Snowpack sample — Buffalo Mountain, Silverthorne, Colorado, USA (2/22/26, 2:02 PM MST)
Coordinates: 39.622, -106.113
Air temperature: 33 °F
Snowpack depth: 63 cm
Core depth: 20 cm
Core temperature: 24.8 °F
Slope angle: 11°, slope face: 116°
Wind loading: low
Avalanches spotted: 0
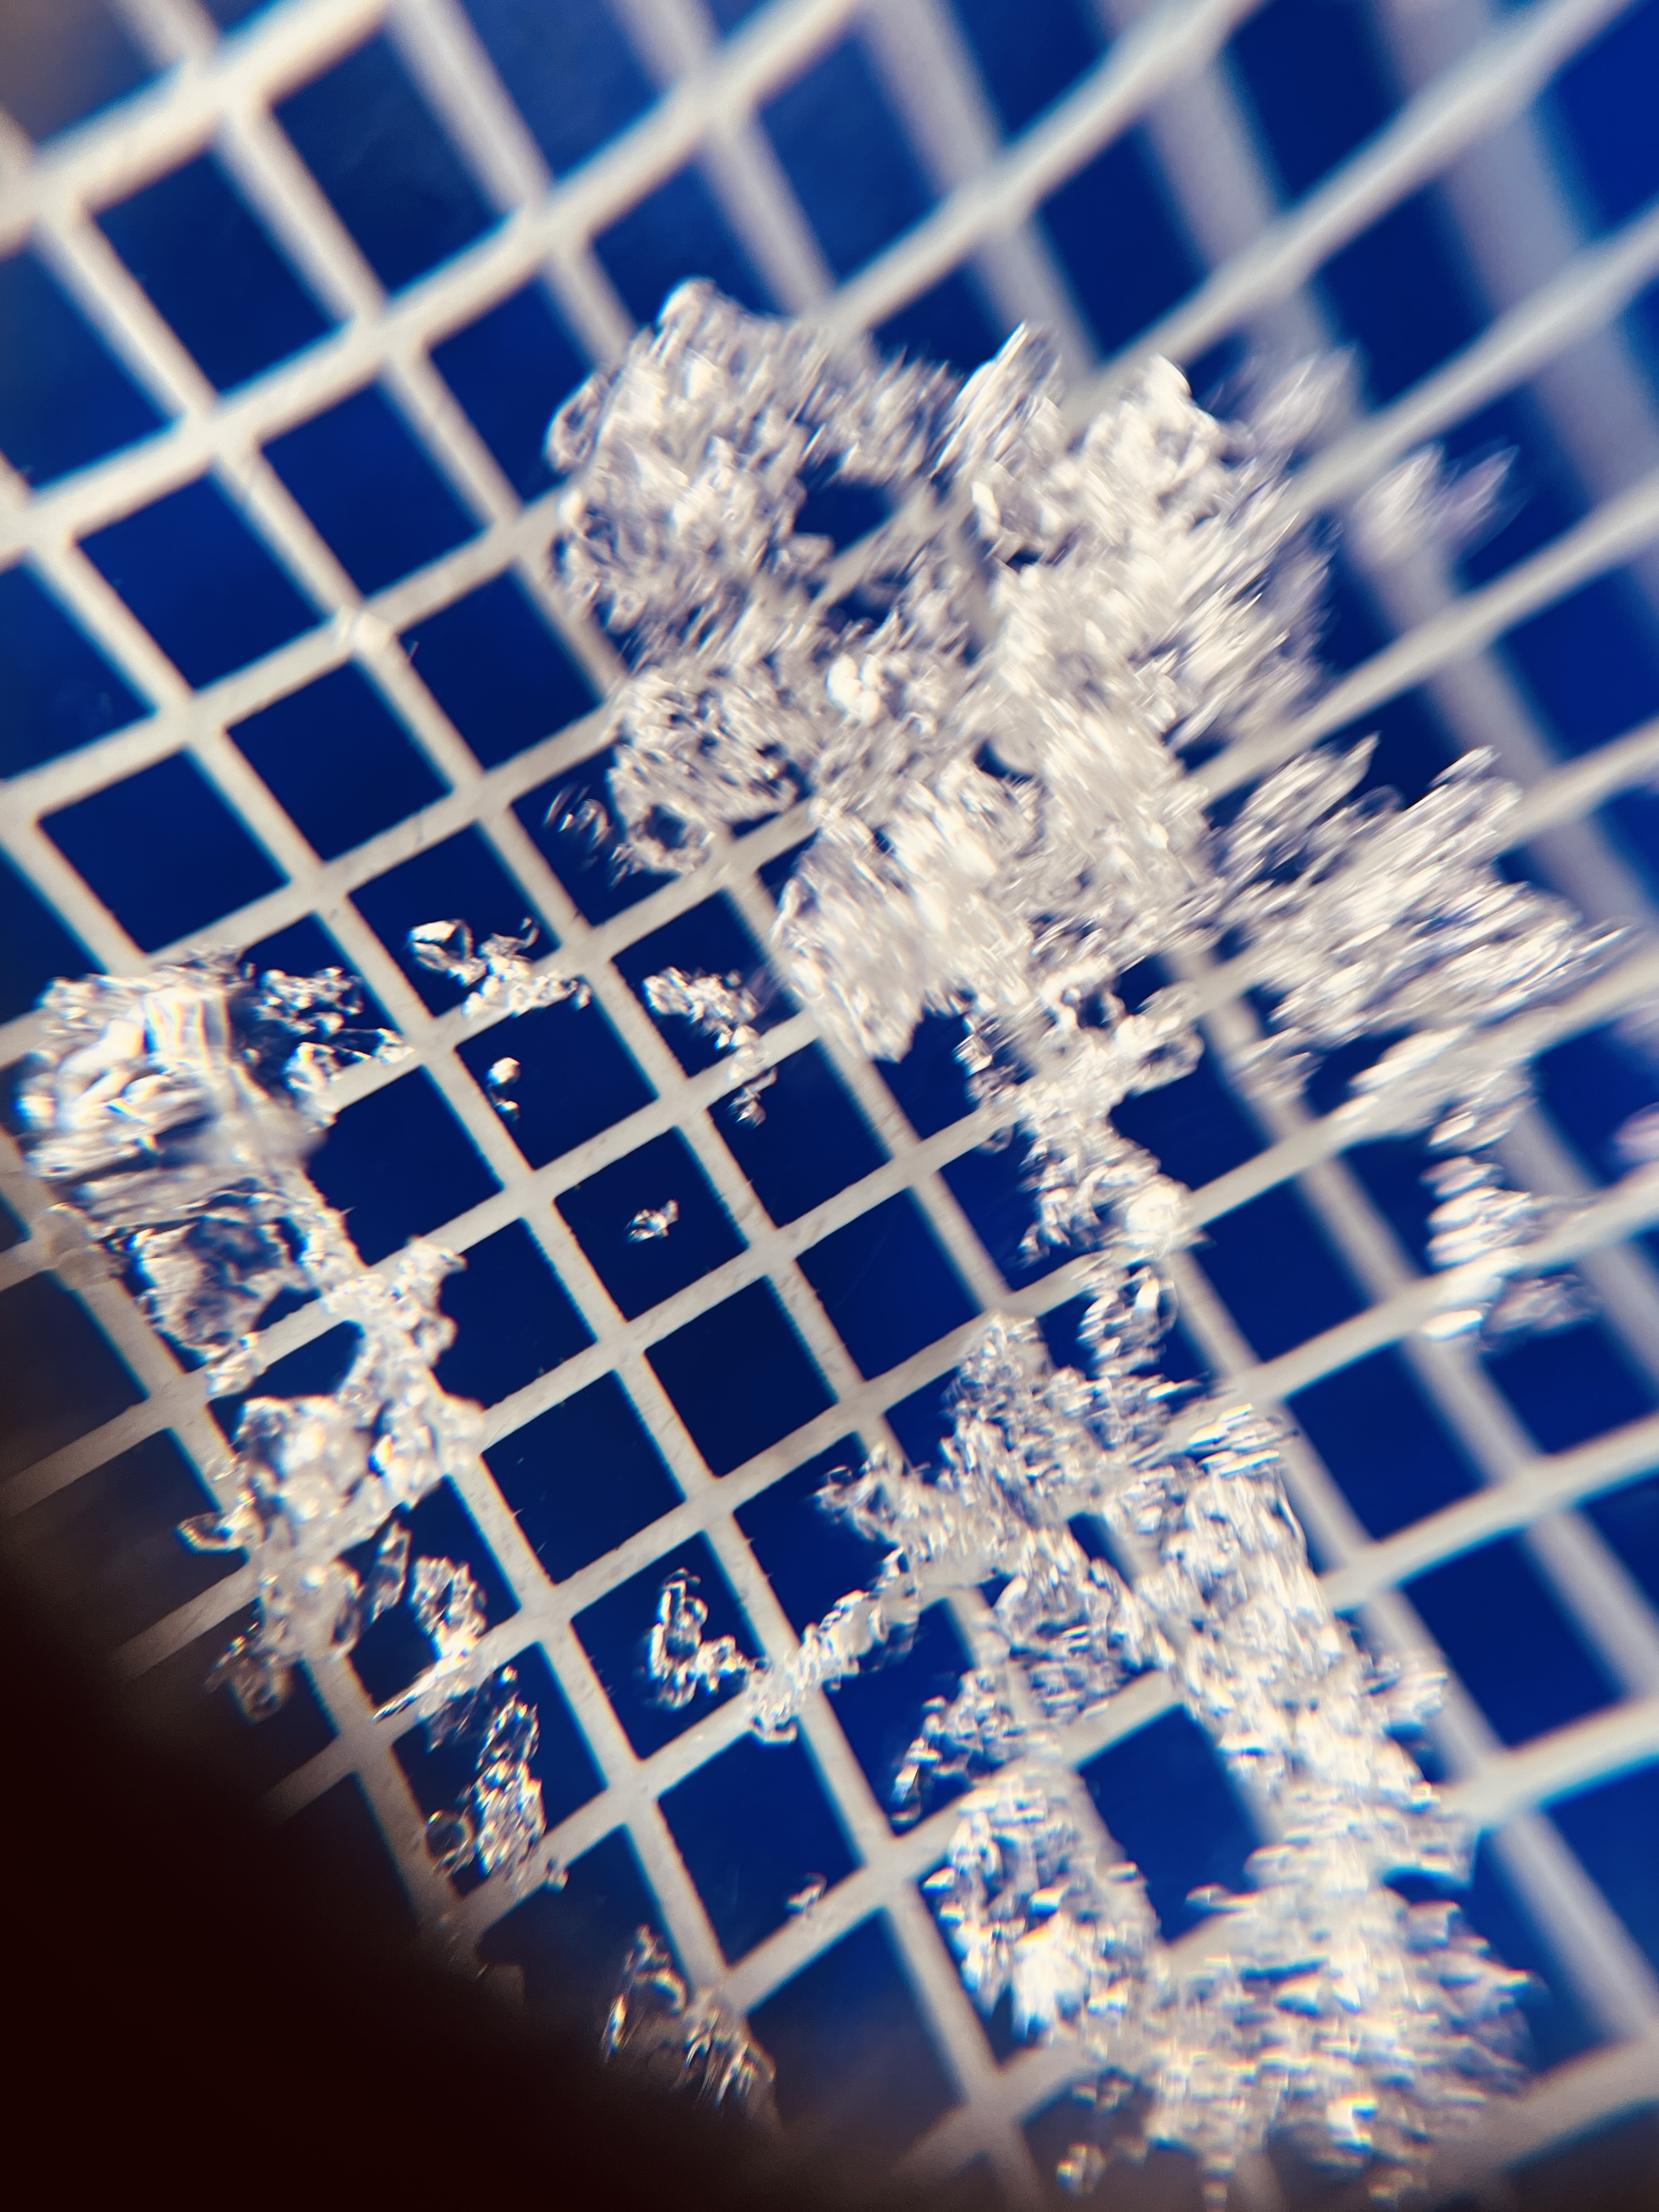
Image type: magnified_profile
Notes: In a firebreak similar to site 1, minimal wind loading with no spotted avalanches (not many faces in view though)